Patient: sex F, age 48
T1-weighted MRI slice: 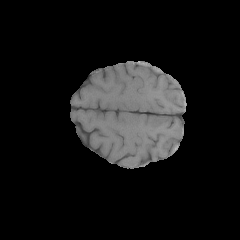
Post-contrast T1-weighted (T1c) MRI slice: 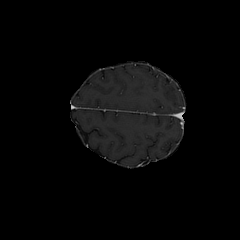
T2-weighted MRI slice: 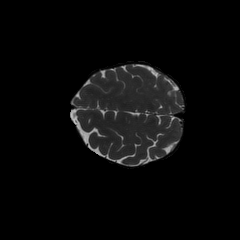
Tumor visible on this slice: no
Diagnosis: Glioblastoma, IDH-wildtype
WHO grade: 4